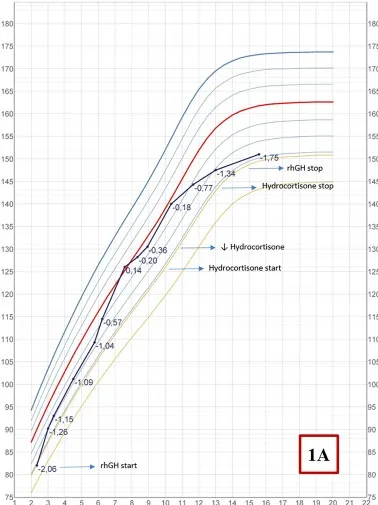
Italian growth chart for height.
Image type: chart (chart)